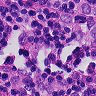
Metastatic tissue present: yes